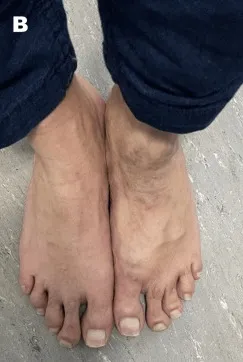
Patient's father.
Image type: medical_photograph (skin_photograph)